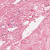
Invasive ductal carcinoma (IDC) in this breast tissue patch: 0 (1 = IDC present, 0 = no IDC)